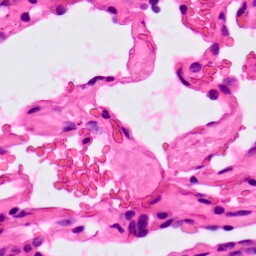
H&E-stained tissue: Lung